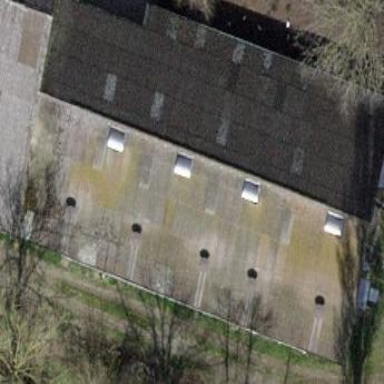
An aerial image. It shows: Structure designed as chicken coop.